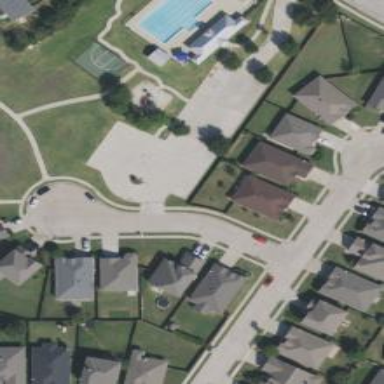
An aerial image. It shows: Residential road with separate sidewalk.